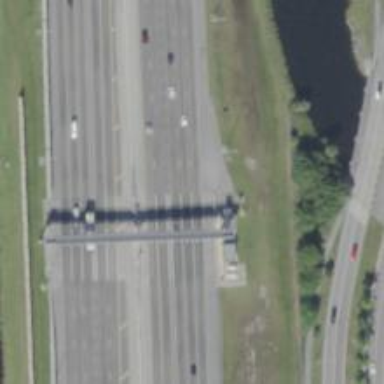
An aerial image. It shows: Toll gantry on the road.